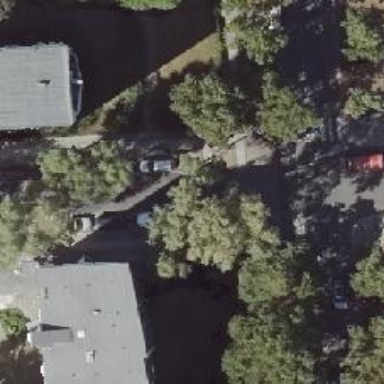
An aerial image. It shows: Sidewalk.